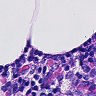
Metastatic tissue present: no